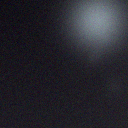
Screen state: off